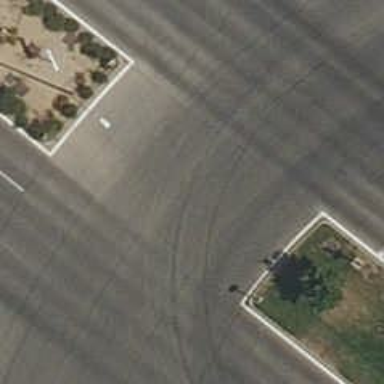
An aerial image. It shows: Asphalt road classified as tertiary.